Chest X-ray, AP view. Patient: 28 years old, sex M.
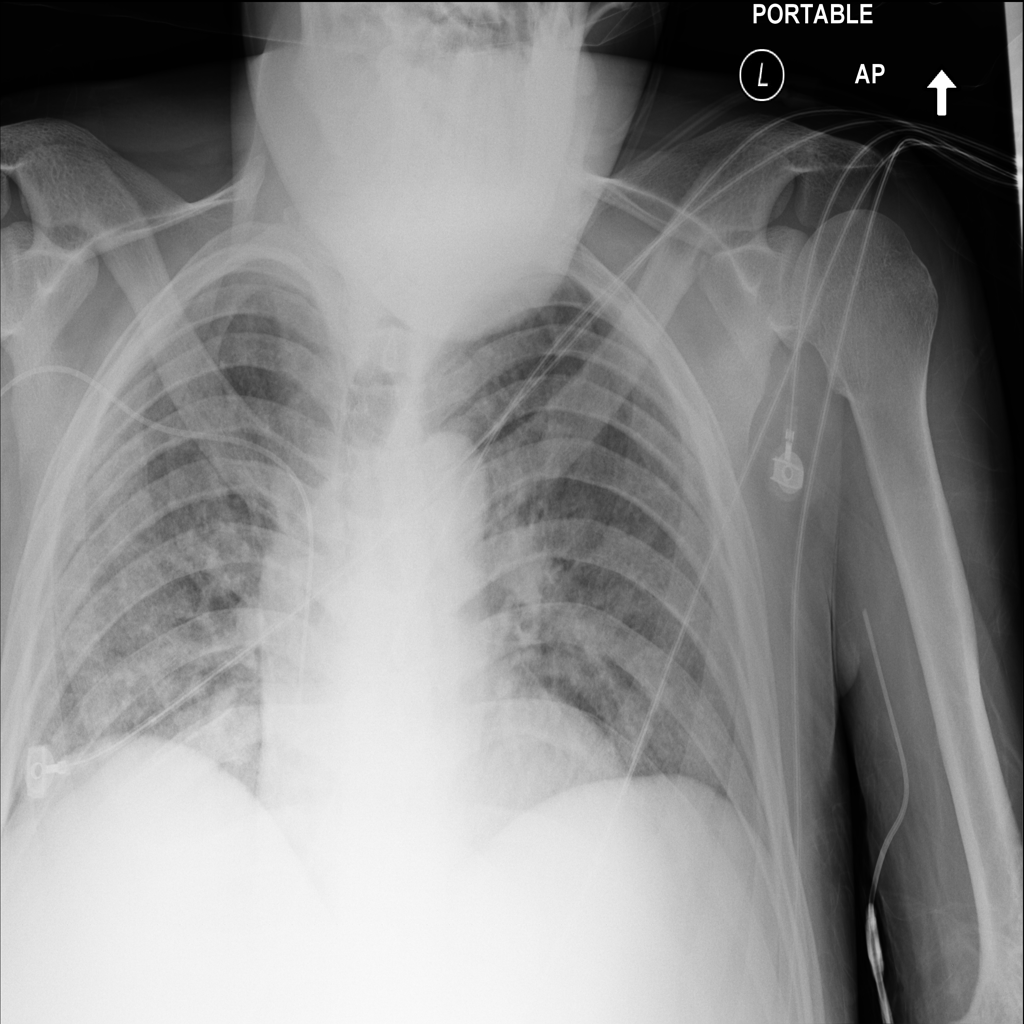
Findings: Nodule